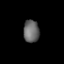
Tissue: prostate
Cell type: Epithelial cells
Senescence score: 0.3437
Nuclear area (px): 347
Mean DAPI intensity: 103.38